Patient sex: M
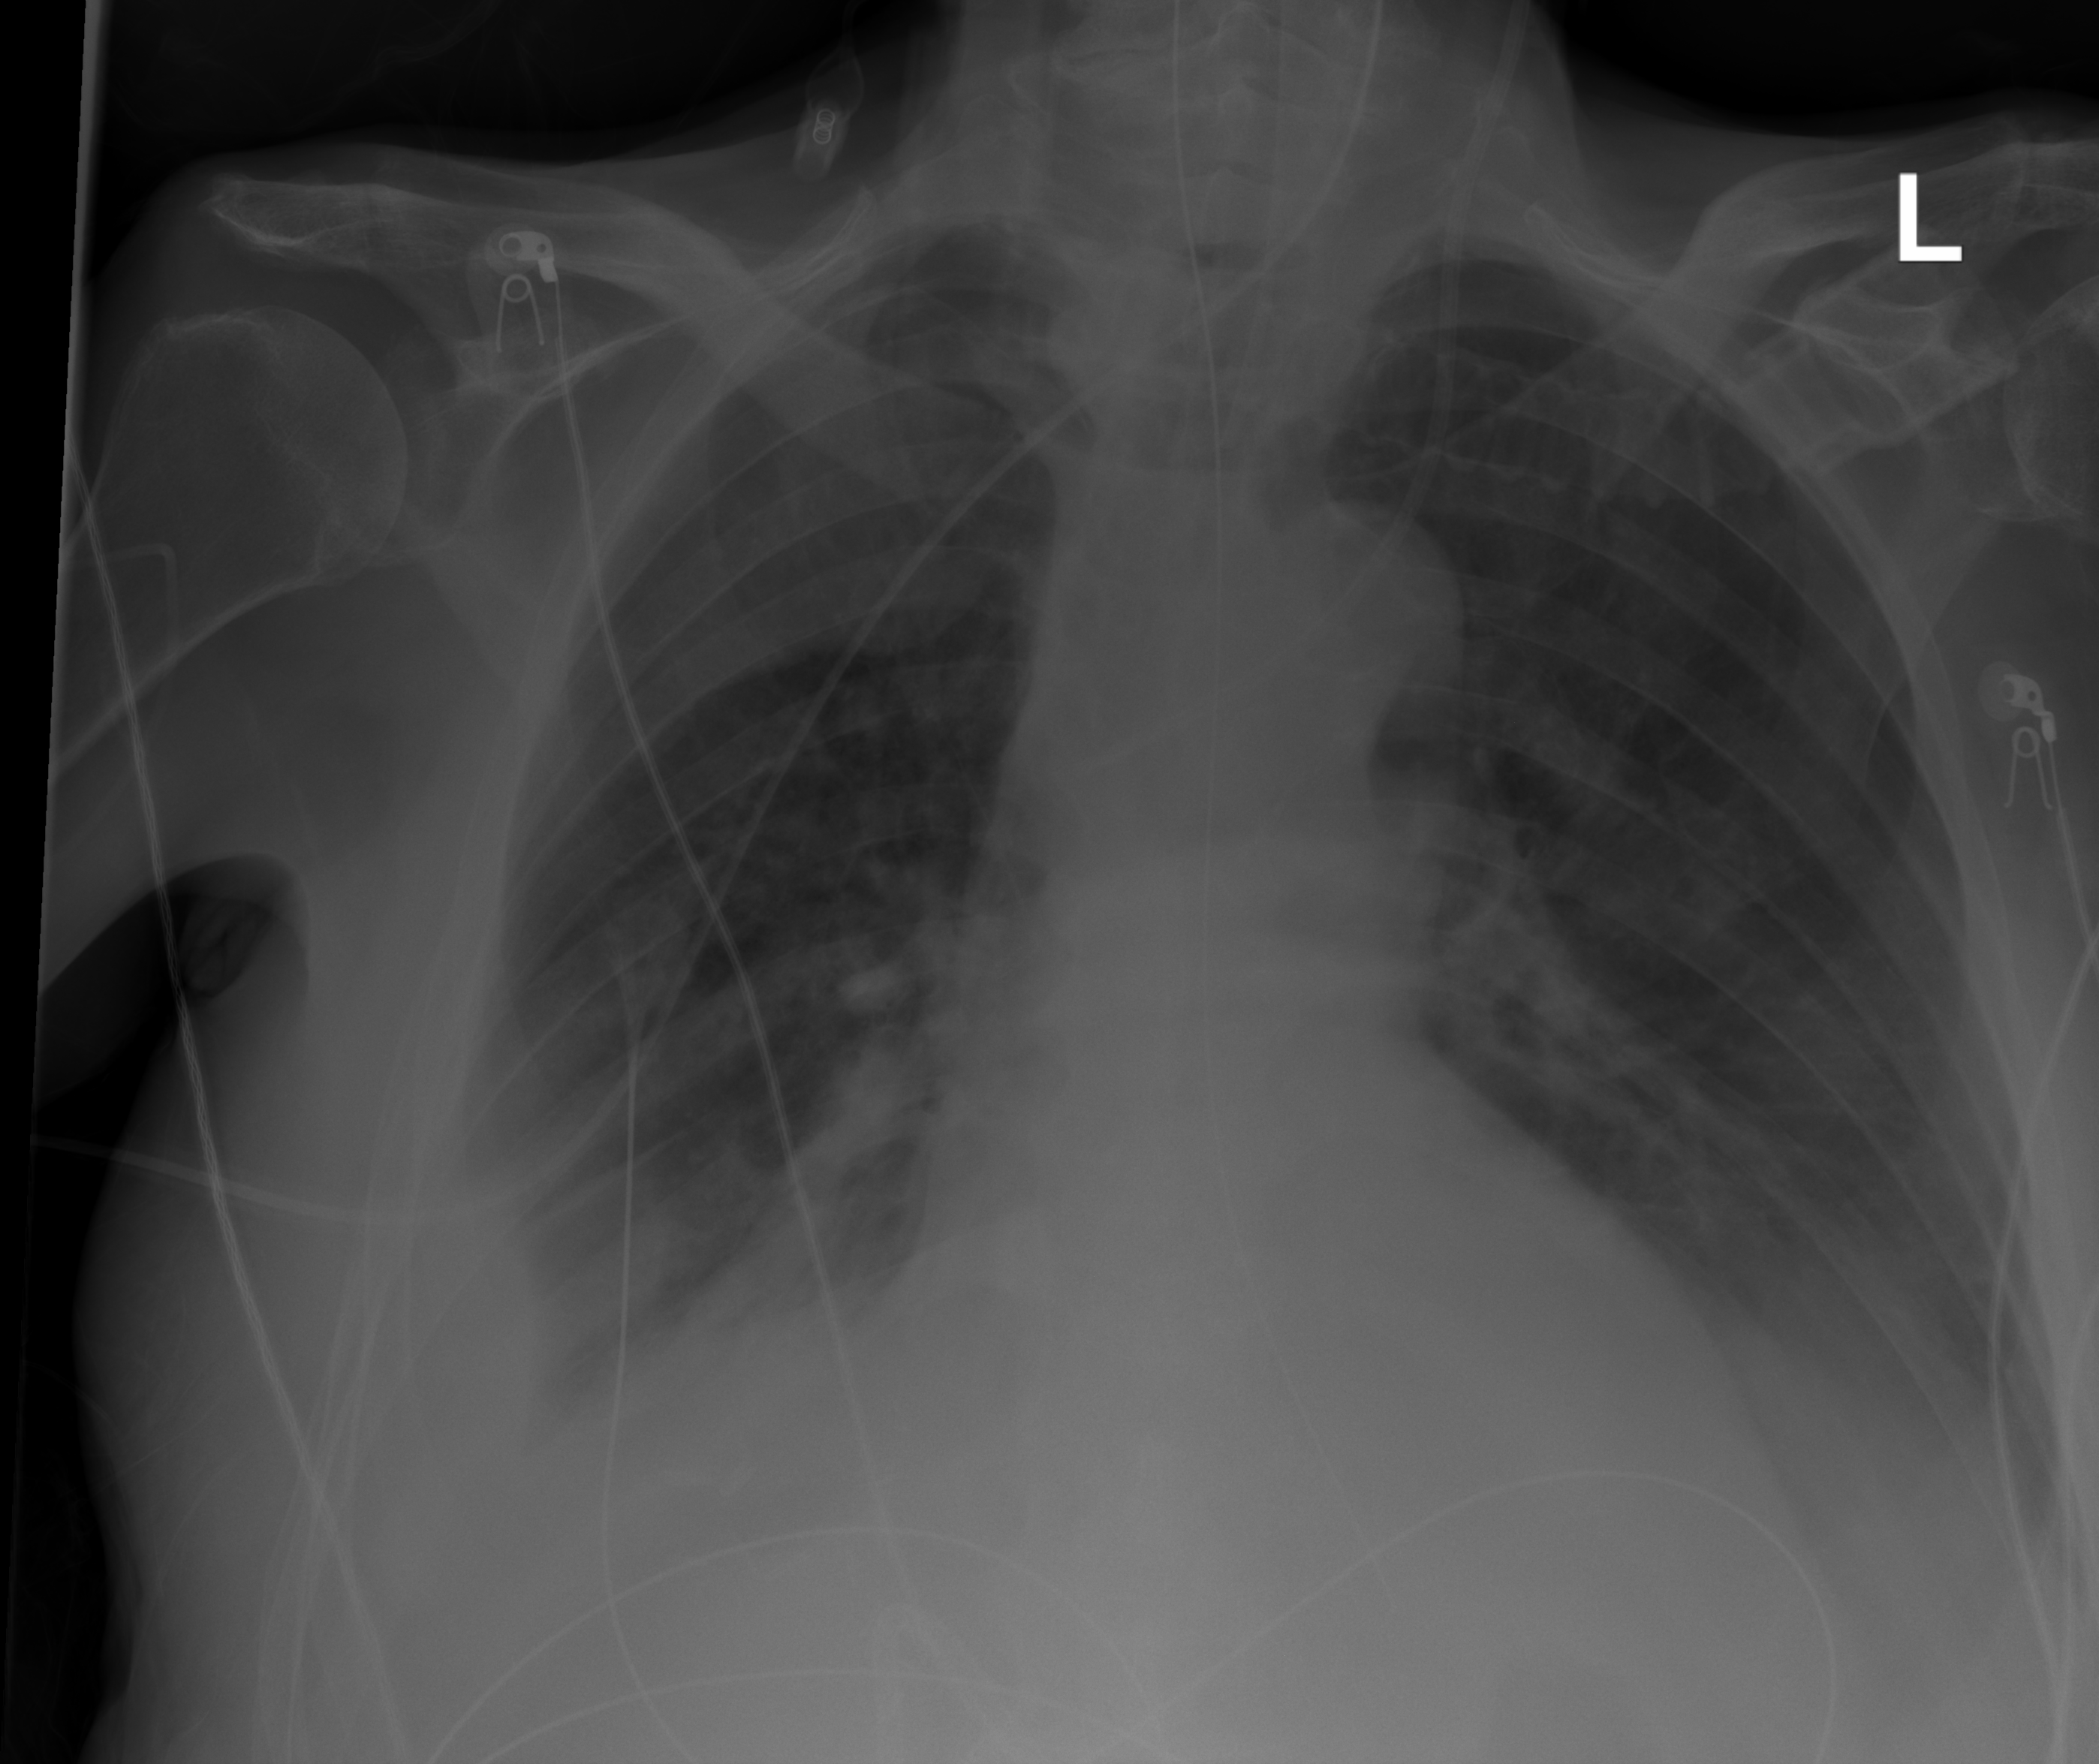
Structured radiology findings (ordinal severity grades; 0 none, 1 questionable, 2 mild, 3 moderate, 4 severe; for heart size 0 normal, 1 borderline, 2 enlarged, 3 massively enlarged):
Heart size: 0
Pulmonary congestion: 0
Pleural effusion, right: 2
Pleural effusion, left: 2
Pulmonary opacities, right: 0
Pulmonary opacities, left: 0
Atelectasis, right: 2
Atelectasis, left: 0